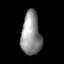
Tissue: lung
Cell type: Endothelial cells
Senescence score: 0.5453
Nuclear area (px): 830
Mean DAPI intensity: 143.153